Question: What I am trying to achieve (and I am not 100% sure how to do it or how to explain it properly) is described in the below screenshot.
I have added 'allowsDefaultTighteningForTruncation = true' and 'lineBreakMode = .byClipping' to my label, but it now displays the beginning of the word and I need to display the end of the word, any ideas on how to achieve that? or any ideas what to look for in apple docs? I've read everything I could think of so far.

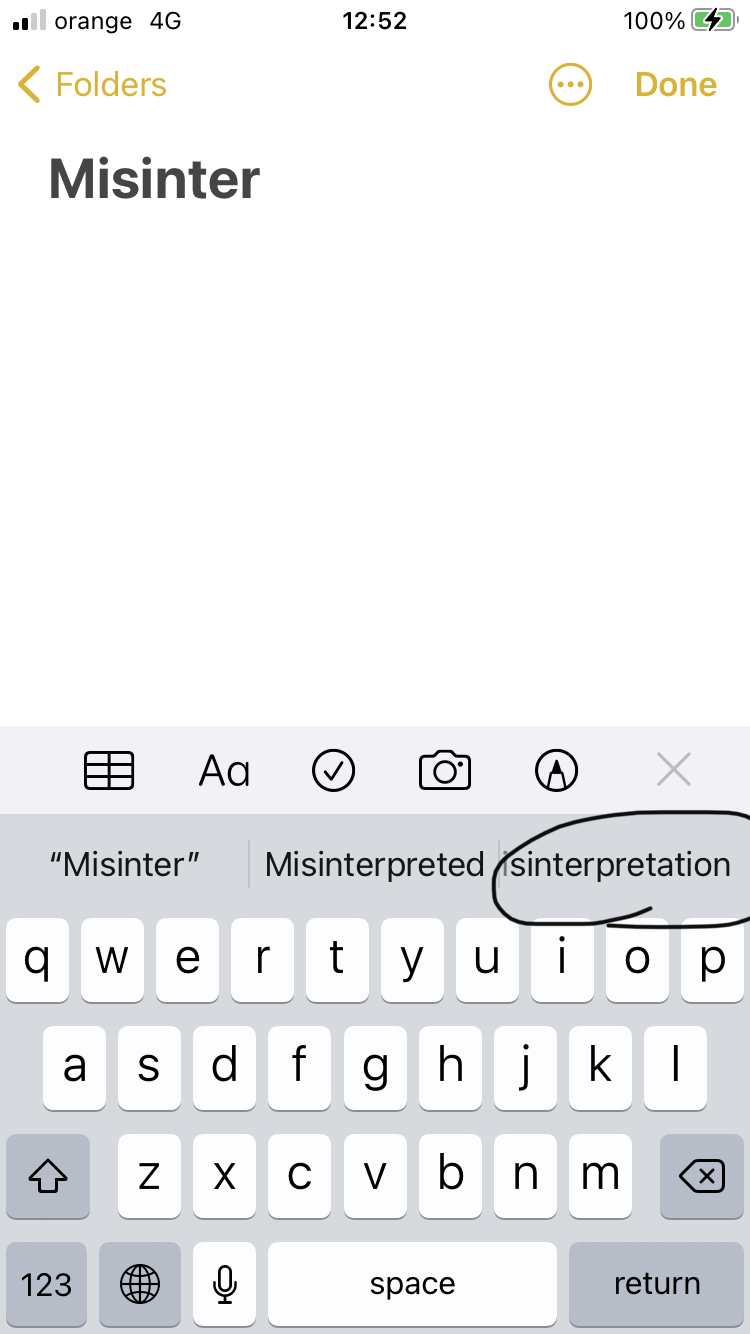
Answer: To get that result, you need to embed the label in a 'UIView' and constrain the label's Trailing but not Leading.
Make sure the "holder" view has Clips To Bounds set to true.
As the label grows in width, it will extend past the leading edge of the holder view.
Here's a quick example:
'''
class ViewController: UIViewController {
let theLabel = UILabel()
let holderView = UIView()
let strs: [String] = [
"Misinterpret",
"Misinterpreted",
"Misinterpretation",
]
var idx = 0
override func viewDidLoad() {
super.viewDidLoad()
theLabel.translatesAutoresizingMaskIntoConstraints = false
holderView.translatesAutoresizingMaskIntoConstraints = false
holderView.backgroundColor = .systemBlue
theLabel.backgroundColor = .yellow
theLabel.font = .systemFont(ofSize: 30.0)
holderView.addSubview(theLabel)
view.addSubview(holderView)
NSLayoutConstraint.activate([
holderView.centerXAnchor.constraint(equalTo: view.centerXAnchor),
holderView.centerYAnchor.constraint(equalTo: view.centerYAnchor),
holderView.widthAnchor.constraint(equalToConstant: 200.0),
holderView.heightAnchor.constraint(equalTo: theLabel.heightAnchor, constant: 8.0),
theLabel.centerYAnchor.constraint(equalTo: holderView.centerYAnchor),
theLabel.trailingAnchor.constraint(equalTo: holderView.trailingAnchor, constant: -8.0),
])
// clip theLabel when it gets too wide
holderView.clipsToBounds = true
theLabel.text = strs[idx]
}
override func touchesBegan(_ touches: Set<UITouch>, with event: UIEvent?) {
idx += 1
theLabel.text = strs[idx % strs.count]
}
}
'''
Output:
<URL>
<URL>
<URL>
The "type ahead" suggestion bar probably also uses a gradient mask so the text does not look so abruptly clipped... but that's another question.
---
- here's a more complete example.
- - -
As you enter text, the labels will update.
The label in the gray box will be centered horizontally, until it is too wide to fit, at which point it will stay "right-aligned." It will also have a slight gradient mask at the left edge so it is not cut off abruptly.
'''
class ViewController: UIViewController {
let textField = UITextField()
let theClippedLabel = UILabel()
let holderView = UIView()
// plain label showing the actual size
let theActualLabel = UILabel()
let leftEdgeFadeMask = CAGradientLayer()
override func viewDidLoad() {
super.viewDidLoad()
[textField, theClippedLabel, holderView, theActualLabel].forEach { v in
v.translatesAutoresizingMaskIntoConstraints = false
}
holderView.backgroundColor = UIColor(white: 0.9, alpha: 1.0)
theClippedLabel.backgroundColor = .clear
theActualLabel.backgroundColor = .green
textField.borderStyle = .roundedRect
textField.placeholder = "Type here..."
textField.addTarget(self, action: #selector(didEdit(_:)), for: .editingChanged)
theClippedLabel.font = .systemFont(ofSize: 30.0)
theActualLabel.font = theClippedLabel.font
holderView.addSubview(theClippedLabel)
view.addSubview(holderView)
view.addSubview(theActualLabel)
view.addSubview(textField)
// center label horizontally, unless it is wider than holderView (minus Left/Right "padding")
let cx = theClippedLabel.centerXAnchor.constraint(equalTo: holderView.centerXAnchor)
cx.priority = .defaultHigh
NSLayoutConstraint.activate([
// center a 200-pt wide "holder" view
holderView.centerXAnchor.constraint(equalTo: view.centerXAnchor),
holderView.topAnchor.constraint(equalTo: textField.bottomAnchor, constant: 20.0),
holderView.widthAnchor.constraint(equalToConstant: 200.0),
// holderView height is 16-pts taller than the label height (8-pts Top / Bottom "padding")
holderView.heightAnchor.constraint(equalTo: theClippedLabel.heightAnchor, constant: 16.0),
// center the label vertically
theClippedLabel.centerYAnchor.constraint(equalTo: holderView.centerYAnchor),
// keep the label's Trailing edge at least 8-pts from the holderView's Trailing edge
theClippedLabel.trailingAnchor.constraint(lessThanOrEqualTo: holderView.trailingAnchor, constant: -8.0),
// activate cx constraint
cx,
theActualLabel.topAnchor.constraint(equalTo: holderView.bottomAnchor, constant: 4.0),
theActualLabel.centerXAnchor.constraint(equalTo: holderView.centerXAnchor),
textField.topAnchor.constraint(equalTo: view.safeAreaLayoutGuide.topAnchor, constant: 12.0),
textField.leadingAnchor.constraint(equalTo: view.safeAreaLayoutGuide.leadingAnchor, constant: 12.0),
textField.trailingAnchor.constraint(equalTo: view.safeAreaLayoutGuide.trailingAnchor, constant: -12.0),
])
// clip theLabel when it gets too wide
holderView.clipsToBounds = true
// gradient mask for left-edge of label
leftEdgeFadeMask.colors = [UIColor.clear.cgColor, UIColor.black.cgColor]
leftEdgeFadeMask.startPoint = CGPoint(x: 0.0, y: 0.0)
leftEdgeFadeMask.endPoint = CGPoint(x: 1.0, y: 0.0)
leftEdgeFadeMask.locations = [0.0, 0.1]
theClippedLabel.layer.mask = leftEdgeFadeMask
// so we have something to see when we start
theClippedLabel.text = " "
theActualLabel.text = theClippedLabel.text
}
@objc func didEdit(_ sender: Any) {
// if the textField is empty, use a space character so
// the labels don't disappear
var str = " "
if let s = textField.text, !s.isEmpty {
str = s
}
theClippedLabel.text = str
theActualLabel.text = str
updateMask()
}
func updateMask() -> Void {
// update label frame
theClippedLabel.sizeToFit()
// we want the gradient mask to start at the leading edge
// of the holder view, with
// 4-pts Left and 8-pts Right "padding"
var r = holderView.bounds
let targetW = r.width - 12
r.size.width -= 12
r.size.height -= 16
r.origin.x = theClippedLabel.bounds.width - targetW
// disable built-in layer animations
CATransaction.begin()
CATransaction.setDisableActions(true)
leftEdgeFadeMask.frame = r
CATransaction.commit()
}
}
'''
Example result:
<URL>
<URL>
<URL>
<URL>
Note that this is . In practical use, we'd want to build this as a custom view with all of the sizing and gradient mask logic self-contained.